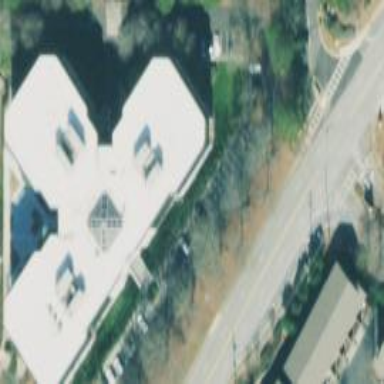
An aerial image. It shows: Office building.